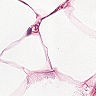
Metastatic tissue present: no